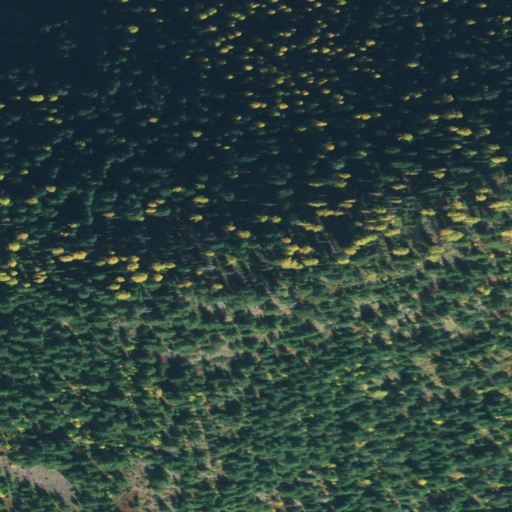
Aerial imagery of mountain in Idaho named Cathedral Peak containing only evergreen forest